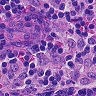
Metastatic tissue present: no